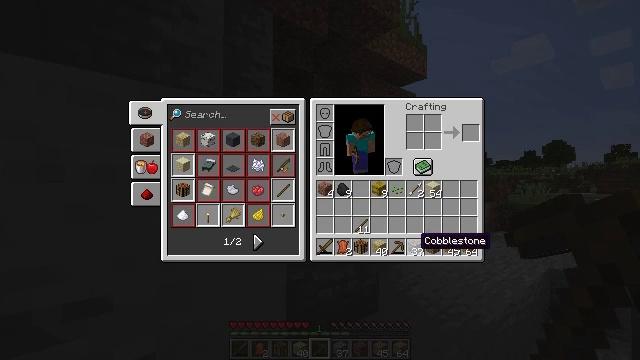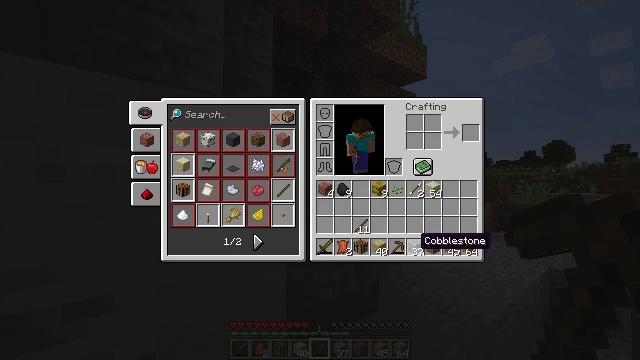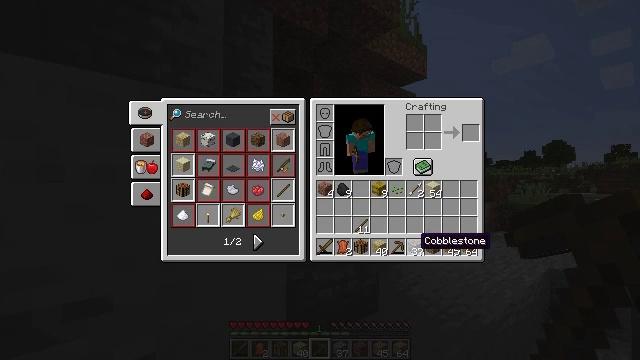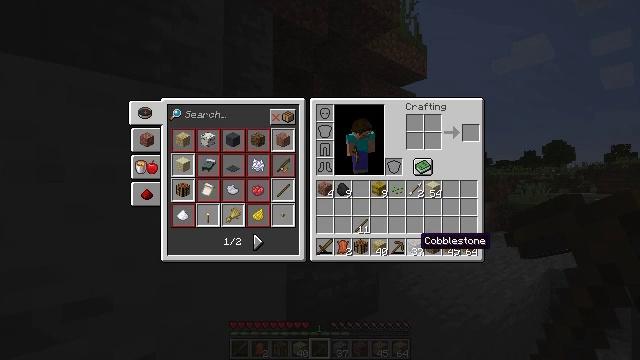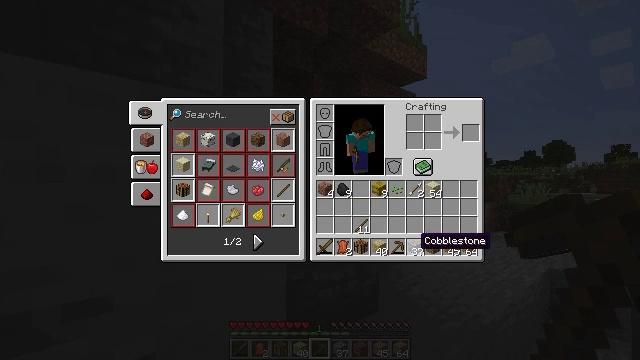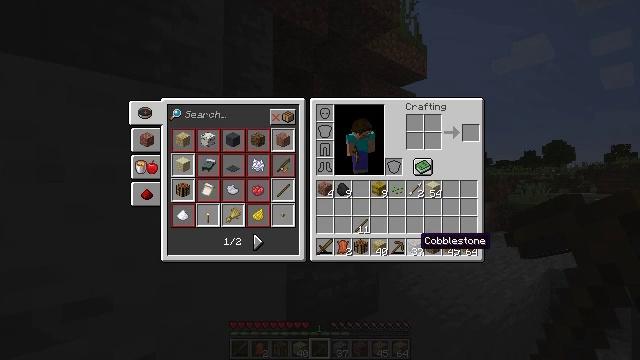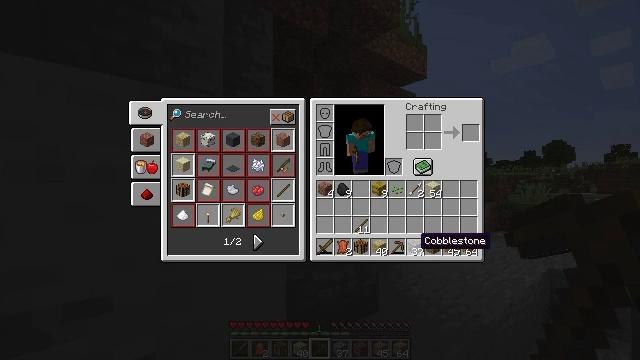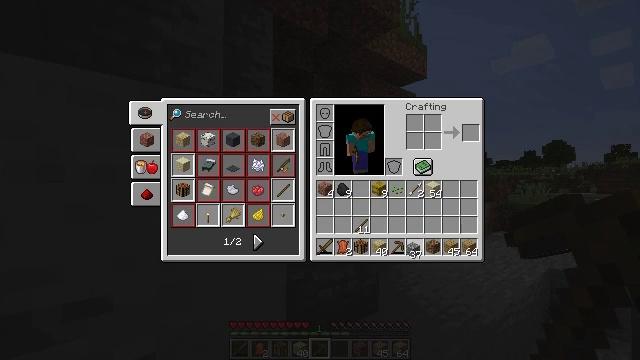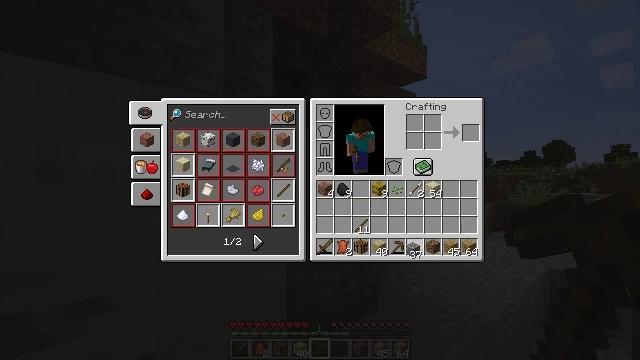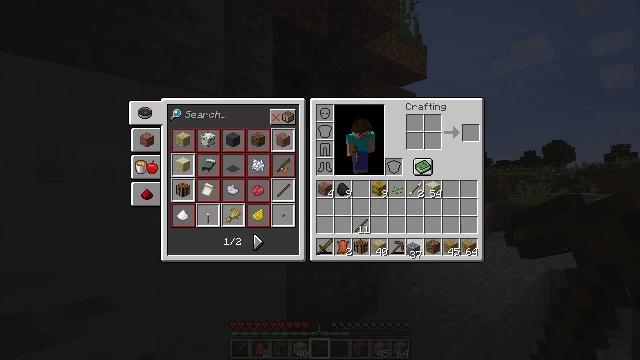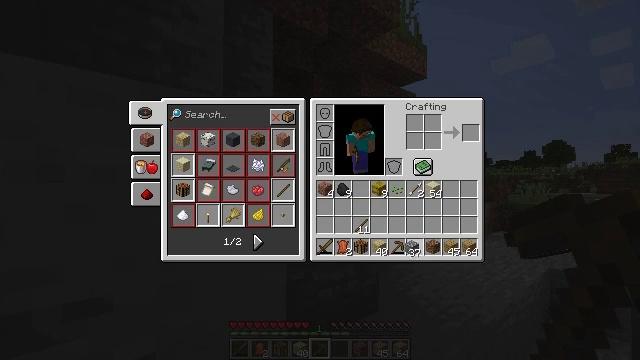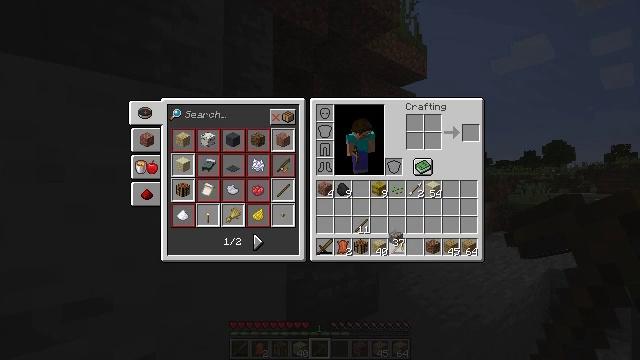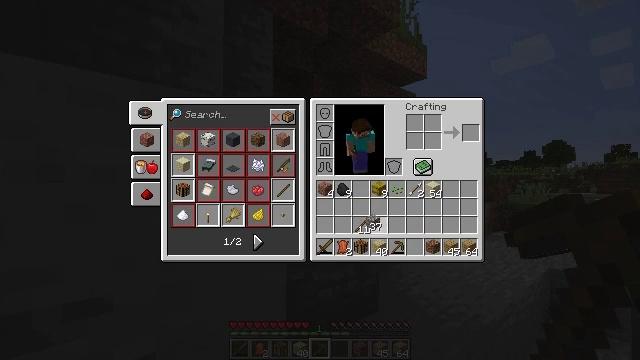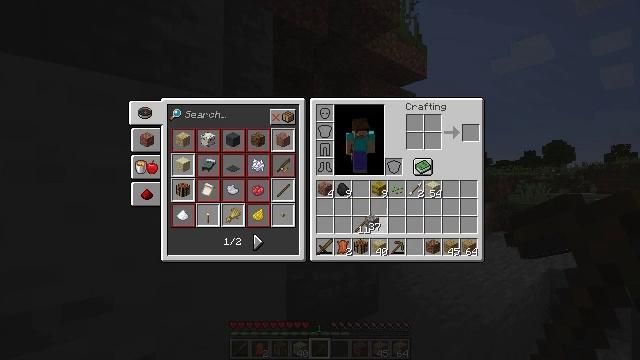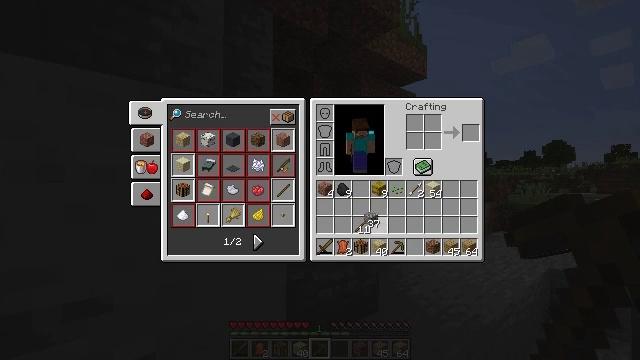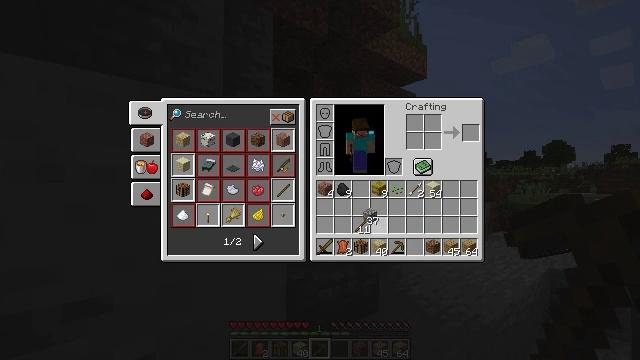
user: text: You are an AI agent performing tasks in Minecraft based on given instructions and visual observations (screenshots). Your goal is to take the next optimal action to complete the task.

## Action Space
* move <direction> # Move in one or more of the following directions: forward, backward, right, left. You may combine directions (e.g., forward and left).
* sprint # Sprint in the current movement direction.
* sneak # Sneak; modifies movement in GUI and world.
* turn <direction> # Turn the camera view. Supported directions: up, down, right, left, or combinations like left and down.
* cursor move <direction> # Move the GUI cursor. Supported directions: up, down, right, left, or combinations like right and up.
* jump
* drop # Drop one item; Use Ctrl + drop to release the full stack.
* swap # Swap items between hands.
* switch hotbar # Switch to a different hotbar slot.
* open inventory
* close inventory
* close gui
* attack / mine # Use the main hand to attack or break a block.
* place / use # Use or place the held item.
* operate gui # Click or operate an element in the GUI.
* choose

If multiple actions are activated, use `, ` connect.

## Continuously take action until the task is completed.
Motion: motion action
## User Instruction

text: Remove a wooden sword from the inventory.
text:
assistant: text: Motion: no_op
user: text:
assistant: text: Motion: no_op
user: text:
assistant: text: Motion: no_op
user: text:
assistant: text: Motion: no_op
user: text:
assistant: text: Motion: no_op
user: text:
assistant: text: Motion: no_op
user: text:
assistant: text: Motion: operate gui
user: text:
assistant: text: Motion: operate gui
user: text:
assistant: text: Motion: operate gui
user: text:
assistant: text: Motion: no_op
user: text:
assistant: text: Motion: cursor move left and up
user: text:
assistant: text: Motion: cursor move left and up
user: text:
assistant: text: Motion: no_op
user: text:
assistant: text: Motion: no_op
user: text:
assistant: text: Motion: no_op
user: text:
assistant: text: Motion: no_op
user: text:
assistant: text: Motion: no_op
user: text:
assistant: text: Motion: no_op
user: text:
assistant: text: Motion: no_op
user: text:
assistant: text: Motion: no_op
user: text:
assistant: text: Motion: no_op
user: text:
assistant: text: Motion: no_op
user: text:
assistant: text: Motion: no_op
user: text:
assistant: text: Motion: no_op
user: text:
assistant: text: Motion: no_op
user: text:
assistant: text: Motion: no_op
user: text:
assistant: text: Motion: no_op
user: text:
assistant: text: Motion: no_op
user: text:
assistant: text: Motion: no_op
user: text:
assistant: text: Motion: operate gui